Question: I am using a custom animated icon from nucleoapp.com. However, when I try to copy and paste the code, I get an eslint error about a bracket in the script tag, and am having a difficult time debugging / fixing this linting error. Please see the screenshot below and the following code. Thanks
'''
module.exports = {
env: {
'jest/globals': true
},
extends: [
'airbnb',
'plugin:@typescript-eslint/recommended',
],
globals: {
'document': true,
'window': true,
},
overrides: [
{
'files': ['**/*.tsx', '**/*.ts'],
'rules': {
'react/prop-types': 'off',
'import/prefer-default-export': 'off',
}
}
],
parser: '@typescript-eslint/parser',
parserOptions: {
ecmaFeatures: {
jsx: true,
},
project: './tsconfig.json',
},
plugins: ['@typescript-eslint', 'jest'],
rules: {
'import/no-extraneous-dependencies': [
'error',
{
'devDependencies': [
'**/*.stories.jsx',
'**/*.stories.tsx',
'**/*.test.jsx',
'**/*.test.js',
'**/*.test.tsx',
'**/*.test.ts',
'setupTests.js',
'**/storybook/*',
'**/*.demo.tsx',
],
},
],
'@typescript-eslint/camelcase': ['error', { 'properties': 'never' }],
'indent': 'off',
'@typescript-eslint/indent': [
'error',
2,
{
'ignoredNodes': ['JSXElement'],
'SwitchCase': 1,
},
],
'@typescript-eslint/explicit-function-return-type': ['error', {
'allowExpressions': true,
'allowTypedFunctionExpressions': true
}],
'semi': 'off',
'@typescript-eslint/semi': ['error'],
'react/destructuring-assignment': [false, 'always', { 'ignoreClassFields': true }],
'react/jsx-filename-extension': [1, { 'extensions': ['.jsx', '.tsx'] }],
},
settings: {
'import/extensions': [
'.js',
'.jsx',
'.ts',
'.tsx',
],
'import/resolver': {
webpack: {
config: 'webpack.common.js',
}
}
},
};
'''
'''
import React from 'react';
const SampleIcon = ({ height = 14, width = 14, }) => (
<svg height={height} width={width} viewBox="0 0 32 32" xmlns="http://www.w3.org/2000/svg">
<title>menu to arrow right 2</title>
<g fill="#111111" stroke="#111111" strokeLinecap="round" strokeWidth="2">
<g className="nc-interact_menu-arrow-2-o-32" transform="rotate(180 16 16)">
<path d="M2 9h28" fill="none" stroke="#111111" strokeDasharray="28 28" strokeLinecap="round" transform="translate(0 0) rotate(0 2 9)"/>
<path d="M2 23h28" fill="none" stroke="#111111" strokeDasharray="28 28" strokeLinecap="round" transform="translate(0 0) rotate(0 2 23)"/>
</g>
<script>!function(){function t(e){var i=e.parentNode;if("svg"!==i.tagName)i=t(i);return i;}function e(t,e,i,n){return 1&gt;(t/=n/2)?i/2*t*t*t*t+e:-i/2*((t-=2)*t*t*t-2)+e}function i(t){this.element=t,this.topLine=this.element.getElementsByTagName("path")[0],this.bottomLine=this.element.getElementsByTagName("path")[1],this.lineLength=this.bottomLine.getTotalLength(),this.time={start:null,total:150},this.status={interacted:!1,animating:!1},this.init()}if(!window.requestAnimationFrame){var n=null;window.requestAnimationFrame=function(t,e){var i=(new Date).getTime();n||(n=i);var s=Math.max(0,16-(i-n)),a=window.setTimeout(function(){t(i+s)},s);return n=i+s,a}}i.prototype.init=function(){var t=this;this.element.addEventListener("click",function(){t.status.animating||(t.status.animating=!0,window.requestAnimationFrame(t.triggerAnimation.bind(t)))})},i.prototype.triggerAnimation=function(t){var e=this.getProgress(t),i=this.status.interacted?this.time.total-e:e;this.animateIcon(i),this.checkProgress(e)},i.prototype.getProgress=function(t){return this.time.start||(this.time.start=t),t-this.time.start},i.prototype.checkProgress=function(t){var e=this;this.time.total&gt;t?window.requestAnimationFrame(e.triggerAnimation.bind(e)):(this.status={interacted:!this.status.interacted,animating:!1},this.time.start=null)},i.prototype.animateIcon=function(t){if(t&gt;this.time.total)(t=this.time.total);if(0&gt;t)(t=0);var i=e(t,0,1,this.time.total).toFixed(2);this.topLine.setAttribute("transform","translate("+7*i+" "+7*i+") rotate("+45*-i+" 2 9)"),this.bottomLine.setAttribute("transform","translate("+7*i+" "+7*-i+") rotate("+45*i+" 2 23)"),this.topLine.setAttribute("stroke-dashoffset",i*this.lineLength*.5),this.bottomLine.setAttribute("stroke-dashoffset",i*this.lineLength*.5)};var s=document.getElementsByClassName("nc-interact_menu-arrow-2-o-32");if(s)for(var a=0;s.length&gt;a;a++)new i(t(s[a]))}();</script>
</g>
</svg>
);
export default SampleIcon;
'''
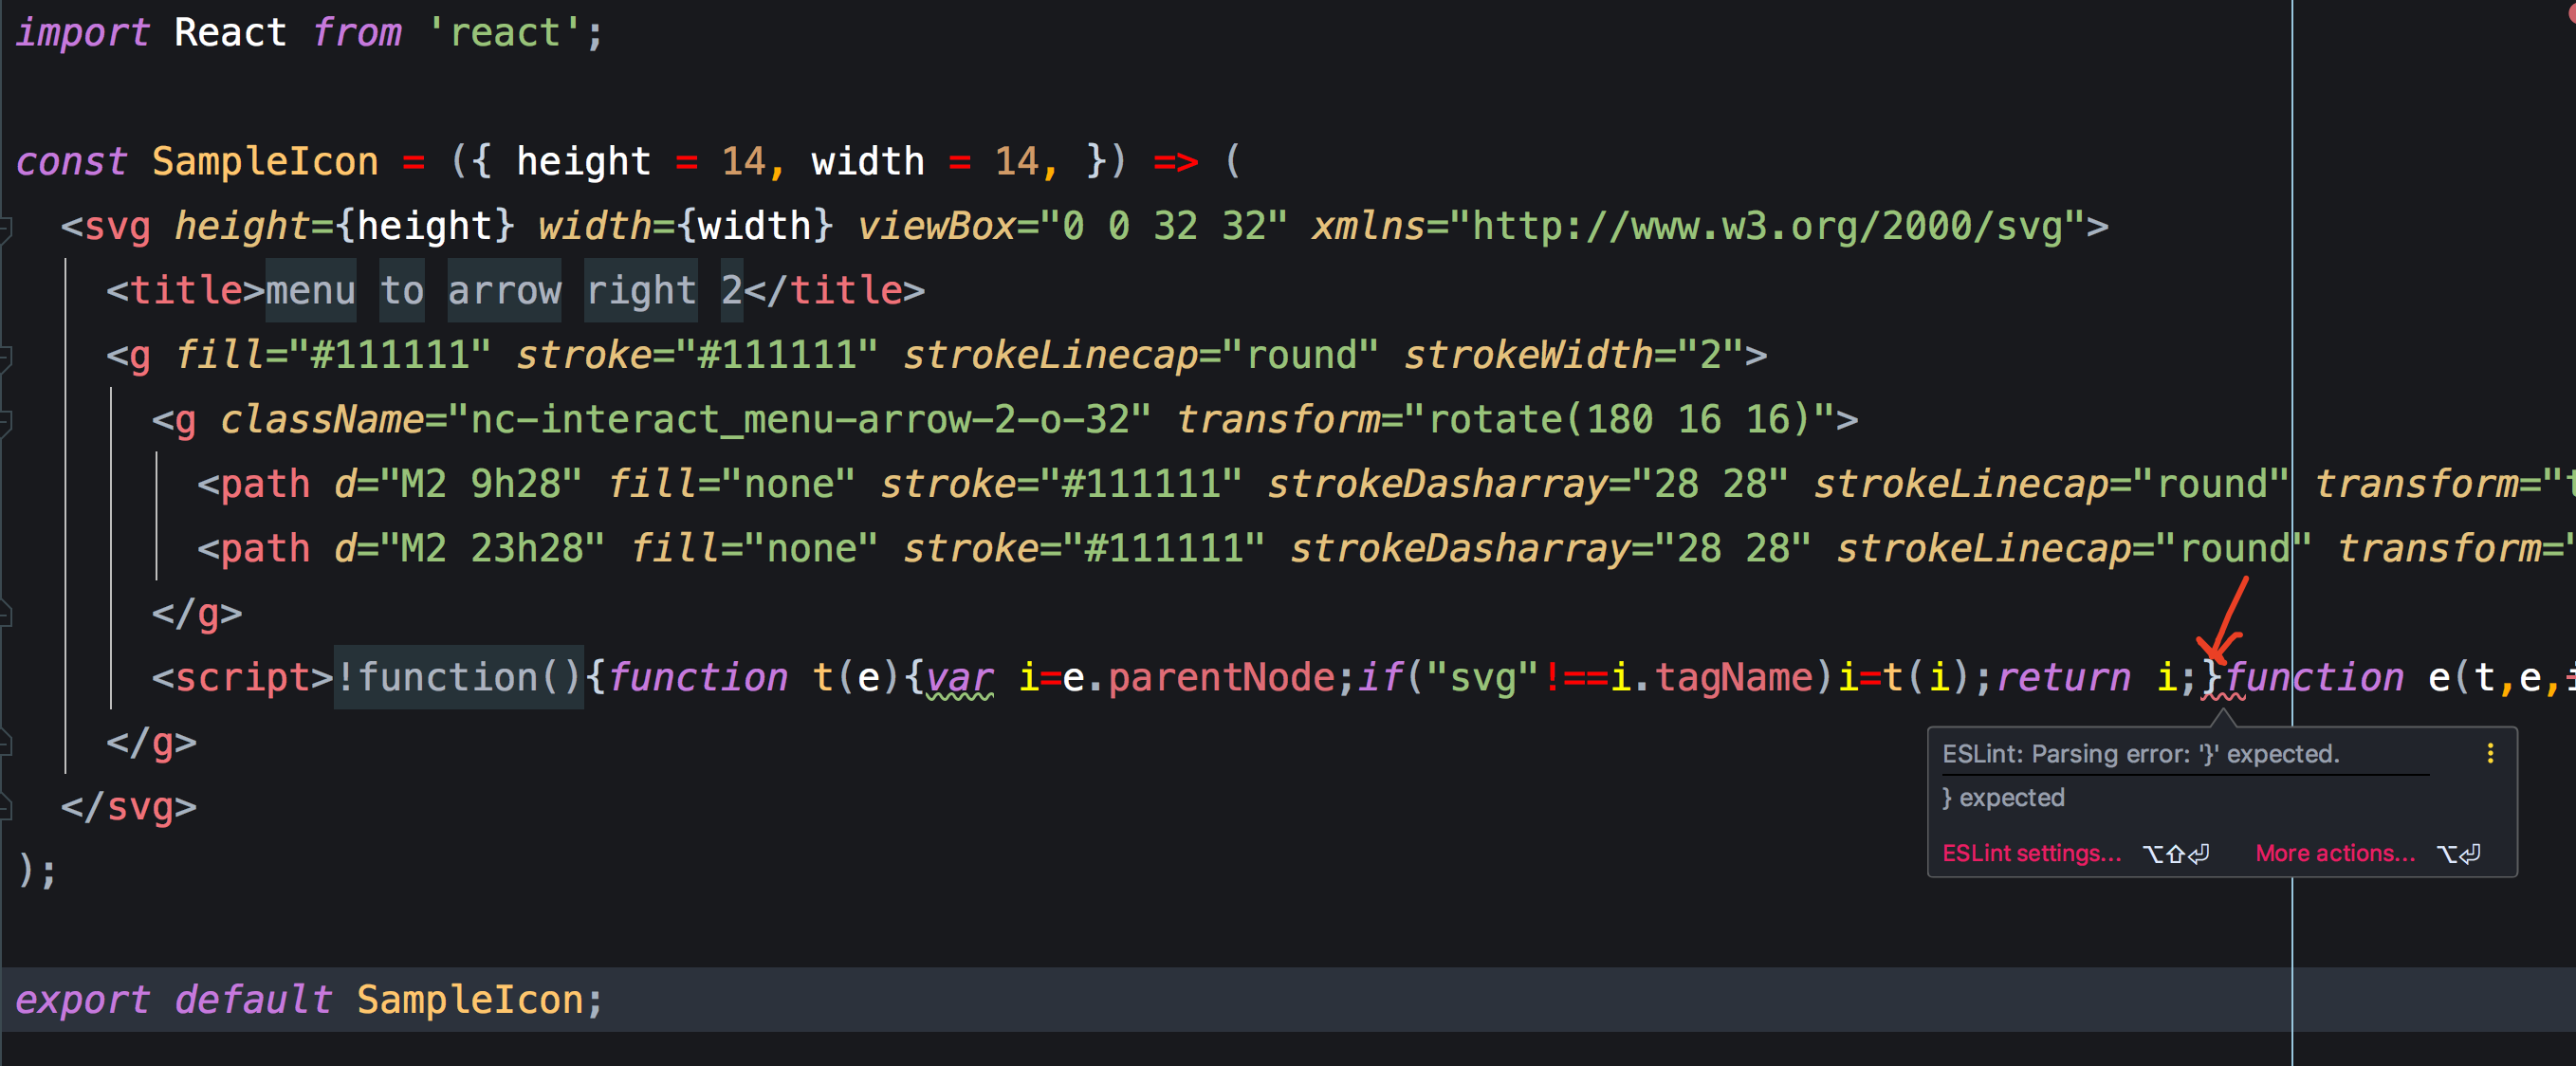
Answer: Content in your '<script>' tag is not in '{}'. Statements should be parenthesized with it in React.
'''
import React from 'react';
const SampleIcon = ({ height = 14, width = 14, }) => (
<svg height={height} width={width} viewBox="0 0 32 32" xmlns="http://www.w3.org/2000/svg">
<title>menu to arrow right 2</title>
<g fill="#111111" stroke="#111111" strokeLinecap="round" strokeWidth="2">
<g className="nc-interact_menu-arrow-2-o-32" transform="rotate(180 16 16)">
<path d="M2 9h28" fill="none" stroke="#111111" strokeDasharray="28 28" strokeLinecap="round" transform="translate(0 0) rotate(0 2 9)"/>
<path d="M2 23h28" fill="none" stroke="#111111" strokeDasharray="28 28" strokeLinecap="round" transform="translate(0 0) rotate(0 2 23)"/>
</g>
<script>{
!function(){function t(e){var i=e.parentNode;if("svg"!==i.tagName)i=t(i);return i;}function e(t,e,i,n){return 1&gt;(t/=n/2)?i/2*t*t*t*t+e:-i/2*((t-=2)*t*t*t-2)+e}function i(t){this.element=t,this.topLine=this.element.getElementsByTagName("path")[0],this.bottomLine=this.element.getElementsByTagName("path")[1],this.lineLength=this.bottomLine.getTotalLength(),this.time={start:null,total:150},this.status={interacted:!1,animating:!1},this.init()}if(!window.requestAnimationFrame){var n=null;window.requestAnimationFrame=function(t,e){var i=(new Date).getTime();n||(n=i);var s=Math.max(0,16-(i-n)),a=window.setTimeout(function(){t(i+s)},s);return n=i+s,a}}i.prototype.init=function(){var t=this;this.element.addEventListener("click",function(){t.status.animating||(t.status.animating=!0,window.requestAnimationFrame(t.triggerAnimation.bind(t)))})},i.prototype.triggerAnimation=function(t){var e=this.getProgress(t),i=this.status.interacted?this.time.total-e:e;this.animateIcon(i),this.checkProgress(e)},i.prototype.getProgress=function(t){return this.time.start||(this.time.start=t),t-this.time.start},i.prototype.checkProgress=function(t){var e=this;this.time.total&gt;t?window.requestAnimationFrame(e.triggerAnimation.bind(e)):(this.status={interacted:!this.status.interacted,animating:!1},this.time.start=null)},i.prototype.animateIcon=function(t){if(t&gt;this.time.total)(t=this.time.total);if(0&gt;t)(t=0);var i=e(t,0,1,this.time.total).toFixed(2);this.topLine.setAttribute("transform","translate("+7*i+" "+7*i+") rotate("+45*-i+" 2 9)"),this.bottomLine.setAttribute("transform","translate("+7*i+" "+7*-i+") rotate("+45*i+" 2 23)"),this.topLine.setAttribute("stroke-dashoffset",i*this.lineLength*.5),this.bottomLine.setAttribute("stroke-dashoffset",i*this.lineLength*.5)};var s=document.getElementsByClassName("nc-interact_menu-arrow-2-o-32");if(s)for(var a=0;s.length&gt;a;a++)new i(t(s[a]))}();
}</script>
</g>
</svg>
);
export default SampleIcon;
'''